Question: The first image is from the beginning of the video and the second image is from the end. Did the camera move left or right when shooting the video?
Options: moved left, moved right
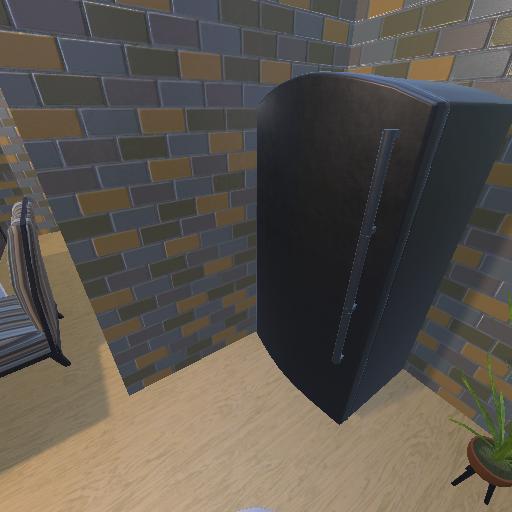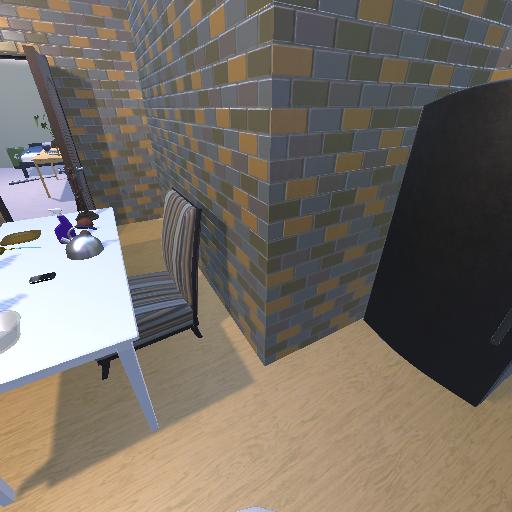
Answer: moved left